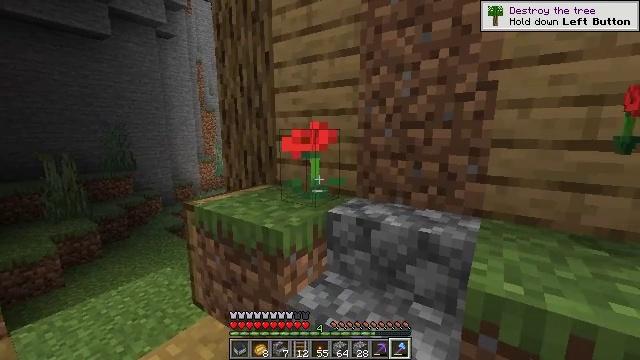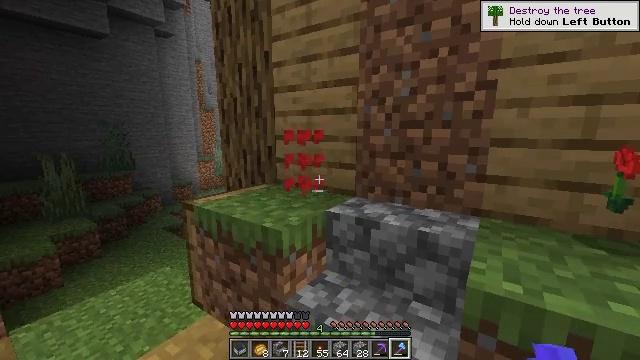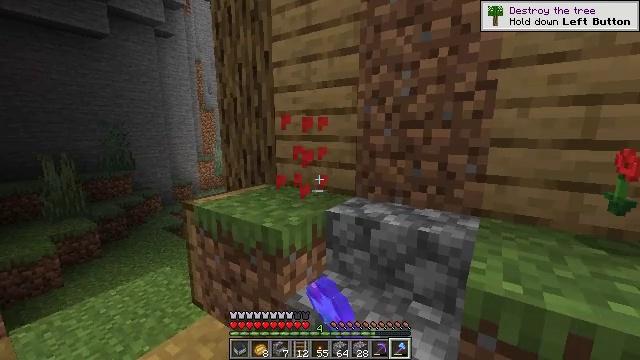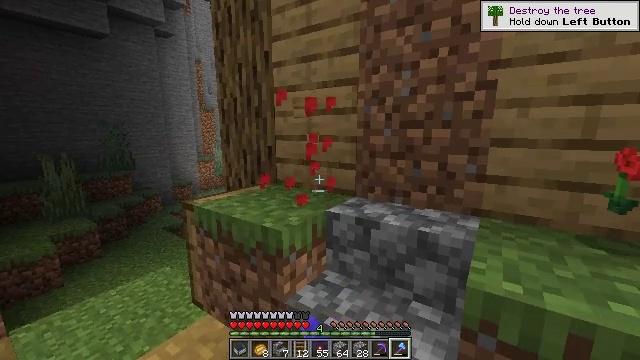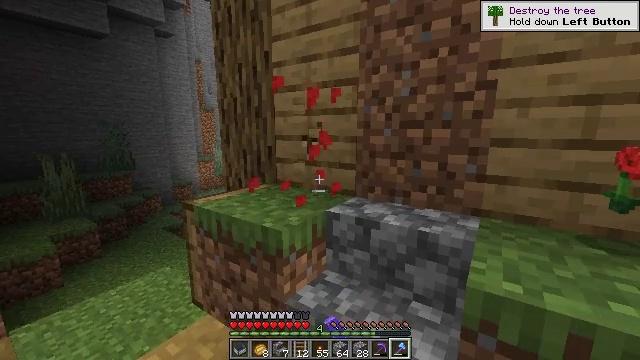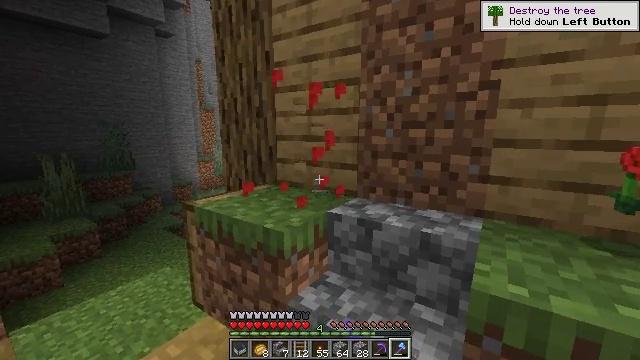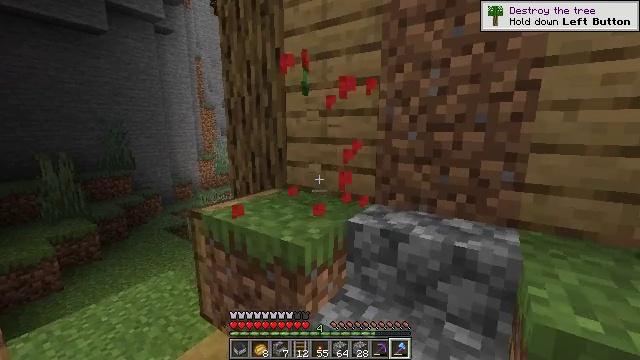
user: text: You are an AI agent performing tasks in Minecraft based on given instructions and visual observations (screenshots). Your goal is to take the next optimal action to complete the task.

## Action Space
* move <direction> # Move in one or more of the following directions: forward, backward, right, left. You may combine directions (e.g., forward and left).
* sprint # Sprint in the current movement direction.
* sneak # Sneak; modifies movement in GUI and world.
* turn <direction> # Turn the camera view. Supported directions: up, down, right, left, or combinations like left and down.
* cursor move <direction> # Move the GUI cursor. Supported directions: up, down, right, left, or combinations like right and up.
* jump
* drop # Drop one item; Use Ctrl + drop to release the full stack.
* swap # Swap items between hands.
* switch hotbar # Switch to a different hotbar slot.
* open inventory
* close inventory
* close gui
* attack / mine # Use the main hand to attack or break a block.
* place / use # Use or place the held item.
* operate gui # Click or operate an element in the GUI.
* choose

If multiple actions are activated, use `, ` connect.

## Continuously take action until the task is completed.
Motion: motion action
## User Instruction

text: Break the poppy plant.
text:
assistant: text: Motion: attack / mine
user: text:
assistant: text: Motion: attack / mine
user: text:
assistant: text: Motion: attack / mine
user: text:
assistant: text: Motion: attack / mine
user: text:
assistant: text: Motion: move forward and move left
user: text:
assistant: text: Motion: move forward and move left
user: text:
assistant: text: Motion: no_op